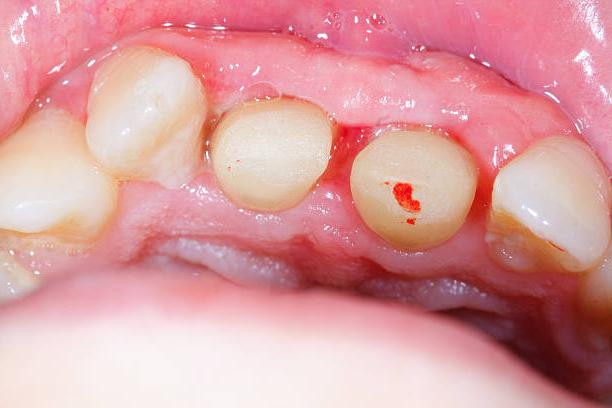
Condition: Gingivitis